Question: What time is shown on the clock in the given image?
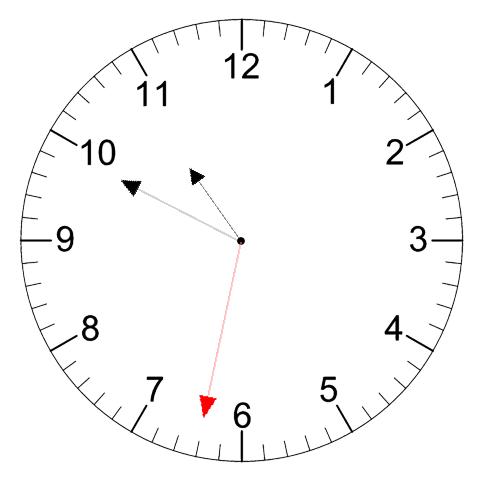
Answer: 10:49:32